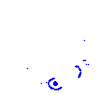
Particle: electron